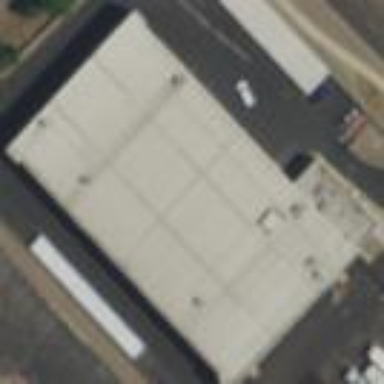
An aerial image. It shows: Storage rental shop located in building.